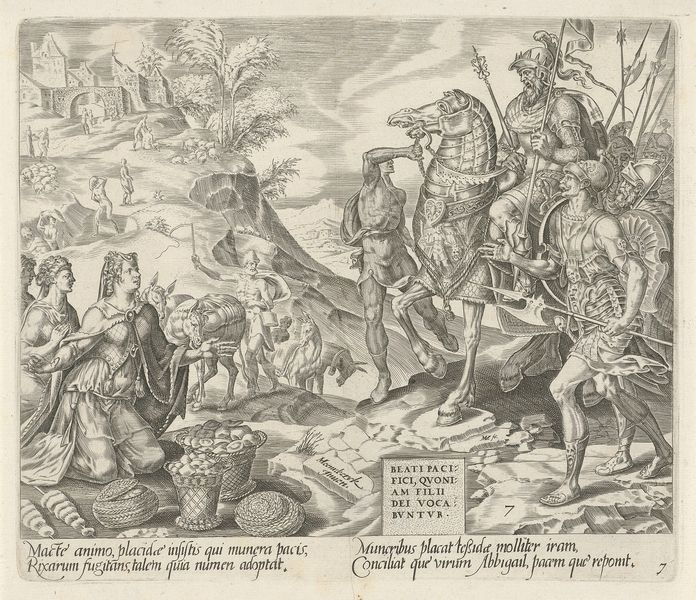
Titel: David en Abigaïl
Künstler: Harmen Jansz Muller
Standort: Amsterdam
Institution: Rijksmuseum
Schlagwörter: baum, berg, frauen, landschaft, menschen, hintergrund, männer, zeichnung, obst, weg, bauern, pferd, reiter, schrift, bogen, fahne, klippen, zug, steil, krieg, schlacht, könig, lanze, korb, brot, palme, buch, burg, linear, abgrund, stich, kupfer, text, waffen, knien, helm, herrscher, frieden, ritter, heer, ross, speer, kupferstich, latein, buchmalerei, martialisch, marktleute, beati paci